Field crop: maize
Growth stage: 2
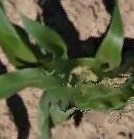
Species: maize